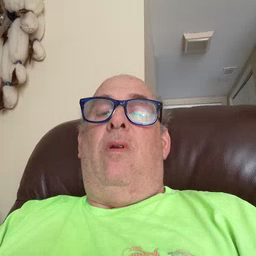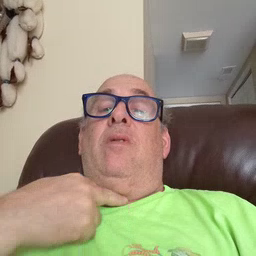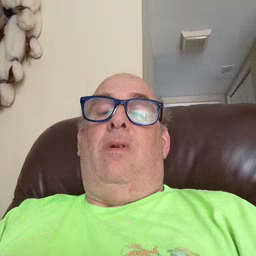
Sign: stuck